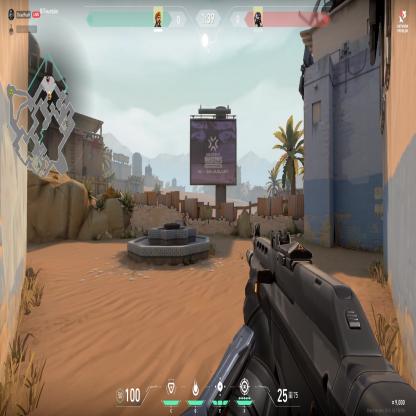
Label: enemy